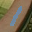
Label: 1